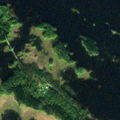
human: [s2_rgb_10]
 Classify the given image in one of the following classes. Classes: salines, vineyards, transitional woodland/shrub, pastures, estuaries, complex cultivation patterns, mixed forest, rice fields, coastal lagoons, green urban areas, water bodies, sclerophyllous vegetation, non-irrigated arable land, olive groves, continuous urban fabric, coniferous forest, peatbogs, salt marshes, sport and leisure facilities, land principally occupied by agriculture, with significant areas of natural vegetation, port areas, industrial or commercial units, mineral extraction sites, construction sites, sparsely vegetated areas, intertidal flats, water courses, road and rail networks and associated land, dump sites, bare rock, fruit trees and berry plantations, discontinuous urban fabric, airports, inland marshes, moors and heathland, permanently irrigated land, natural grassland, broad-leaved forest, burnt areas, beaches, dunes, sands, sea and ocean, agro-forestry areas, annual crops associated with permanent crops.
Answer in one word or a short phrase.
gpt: broad-leaved forest, mixed forest, water bodies